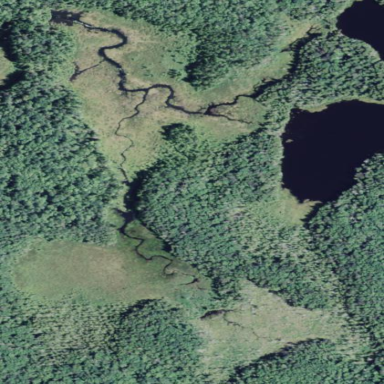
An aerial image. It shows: Marsh wetland.